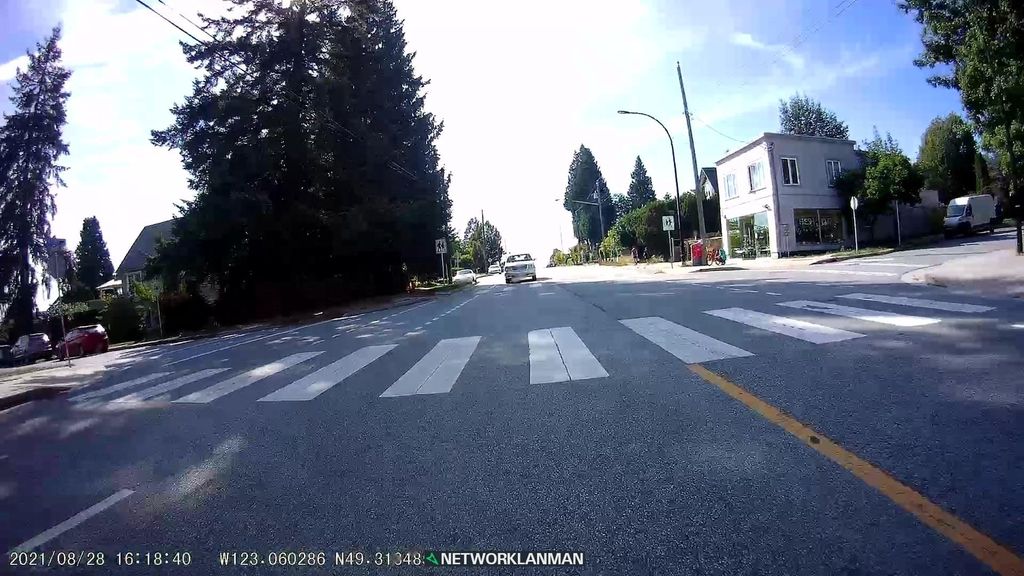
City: vancouver